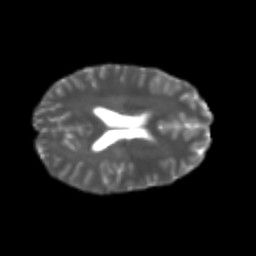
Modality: T2w
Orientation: axial
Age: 23
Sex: female
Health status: healthy
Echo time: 0.074 s